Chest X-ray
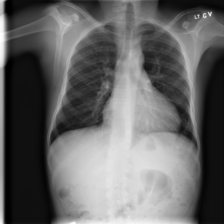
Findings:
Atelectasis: negative
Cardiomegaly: negative
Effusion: negative
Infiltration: negative
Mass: negative
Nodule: negative
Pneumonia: negative
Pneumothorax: negative
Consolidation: negative
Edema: negative
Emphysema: negative
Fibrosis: negative
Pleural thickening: negative
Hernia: negative